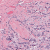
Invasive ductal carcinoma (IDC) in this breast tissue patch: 1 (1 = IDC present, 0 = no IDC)